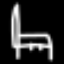
Label: chair